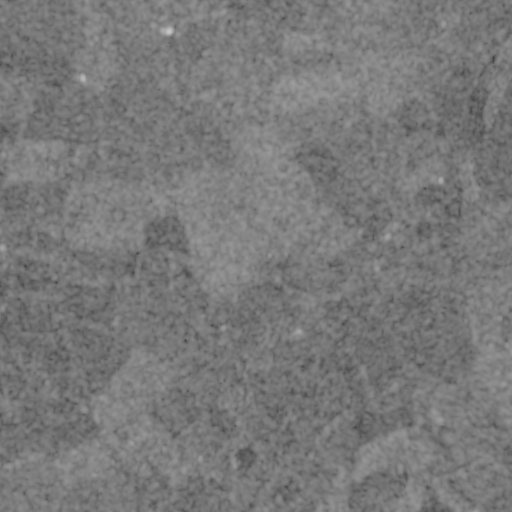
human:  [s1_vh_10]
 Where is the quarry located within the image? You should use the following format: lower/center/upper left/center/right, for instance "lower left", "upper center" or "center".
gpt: The quarry is located in the lower center of the image.
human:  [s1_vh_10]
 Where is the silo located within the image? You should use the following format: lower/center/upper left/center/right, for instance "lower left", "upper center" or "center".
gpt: The silo is located in the lower left of the image.
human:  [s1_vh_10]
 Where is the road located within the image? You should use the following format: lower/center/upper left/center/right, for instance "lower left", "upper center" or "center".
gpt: There is no road in the image.

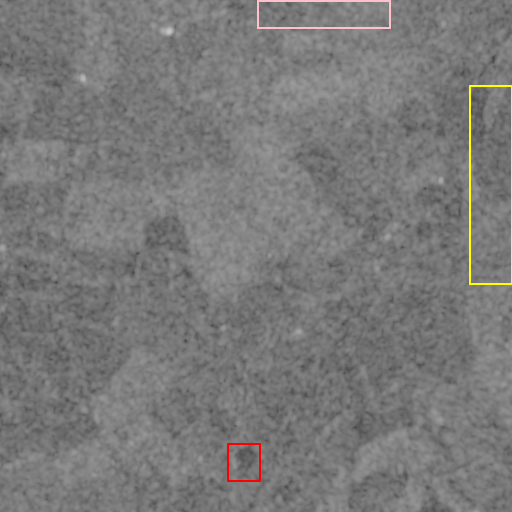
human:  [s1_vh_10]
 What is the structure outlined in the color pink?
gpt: The structure outlined in pink is a crop field.
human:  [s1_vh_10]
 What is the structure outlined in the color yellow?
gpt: The structure outlined in yellow is a park.
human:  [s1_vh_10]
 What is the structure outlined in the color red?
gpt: The structure outlined in red is a quarry.
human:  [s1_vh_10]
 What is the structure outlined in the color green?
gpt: There is no green outline.